Field crop: maize
Growth stage: 2
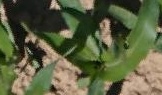
Species: maize